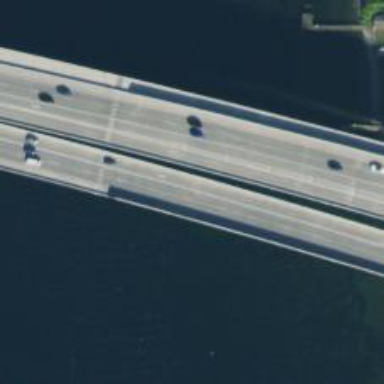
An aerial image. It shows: Pier supporting bridge.